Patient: sex M, age 64
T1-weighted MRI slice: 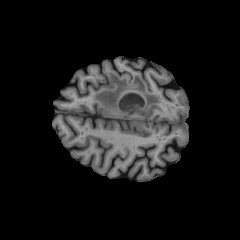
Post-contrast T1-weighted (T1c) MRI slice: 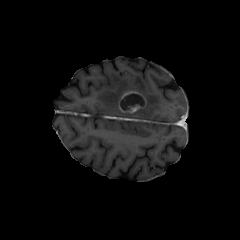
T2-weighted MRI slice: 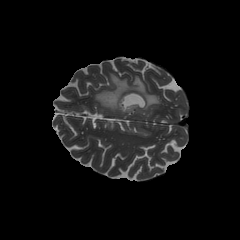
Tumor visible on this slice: yes
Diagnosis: Glioblastoma, IDH-wildtype
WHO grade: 4